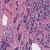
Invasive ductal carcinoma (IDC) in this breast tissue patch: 1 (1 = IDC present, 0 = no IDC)